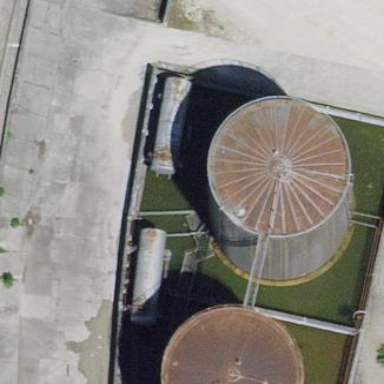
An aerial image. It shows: Building with storage tank.